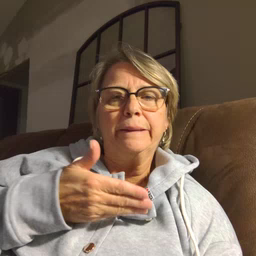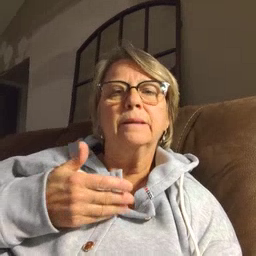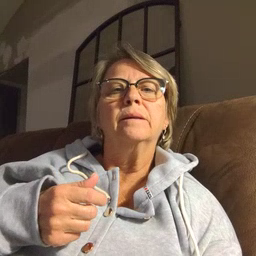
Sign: kitty